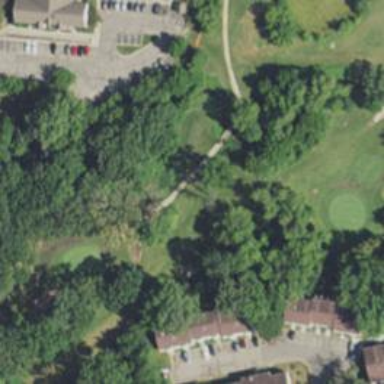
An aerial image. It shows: Service road that includes bridge over golf cart path.